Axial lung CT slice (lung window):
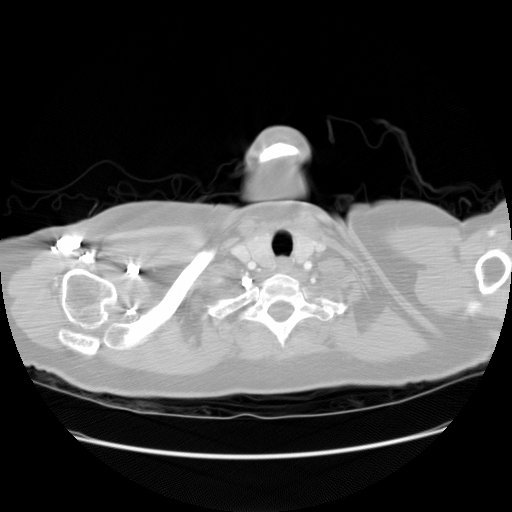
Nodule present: no